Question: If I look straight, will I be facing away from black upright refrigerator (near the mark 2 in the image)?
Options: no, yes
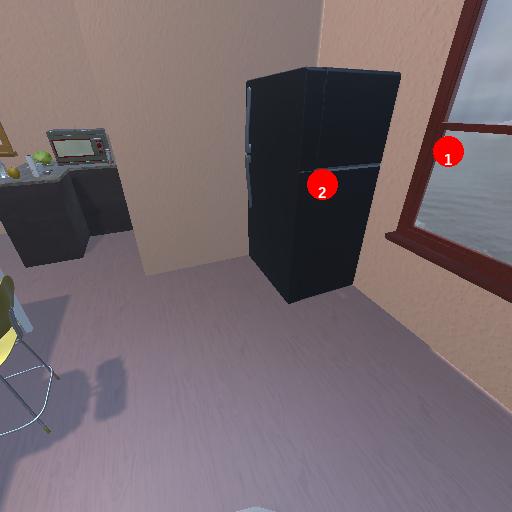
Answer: no